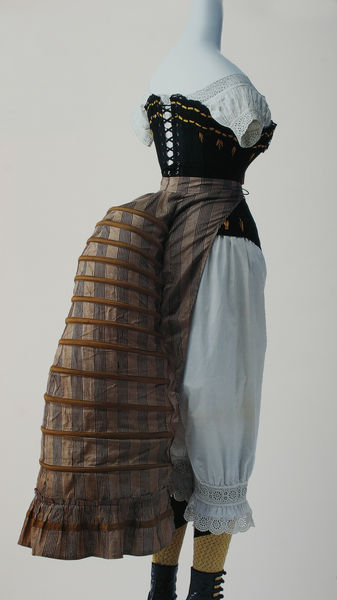
Titel: Turnüre, Korsett, Unterhemd und Unterhose
Standort: Kyoto (Japan)
Institution: Kyoto Costume Institute
Schlagwörter: schatten, weiß, gelb, ocker, braun, frau, kariert, kleid, licht, schwarz, gürtel, beige, karo, karriert, mode, muster, rock, hemd, hose, bluse, kleidung, spitze, ärmel, gold, kostüm, schnüre, seide, taille, mieder, schuhe, weiblich, riemen, gestreift, gestell, bauch, rüsche, rüschen, foto, fotografie, photographie, strümpfe, unterhemd, unterrock, stiefel, puppe, photo, tracht, geblümt, hellgrau, farbfoto, geschnürt, unterhose, korsett, museum, illusion, gamaschen, aufnahme, korsage, turnüre, cul de paris, cul, unterwäsche, damenmode, kyoto, traditionell, streufen, crioline, krieoline, lingerie, umgebunden, untergestell